Interaction volume radius: 10 \u00c5
Interaction volume height: 15 \u00c5
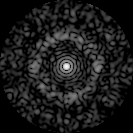
Disorder parameter: 0.836